Question: I am currently learning/Converting my 'Maya.cmds' GUI over to PYQT. I have run into some problems learning how to create "popup menus"
Maya pop up menu example on 'QPushButton'

This use to be second nature to me in 'Maya.cmds' but since moving to Qt I am having problems finding any information about this. I would like to add Check boxes, Radial selections and 'QLineEdit' inside this "popup menu".
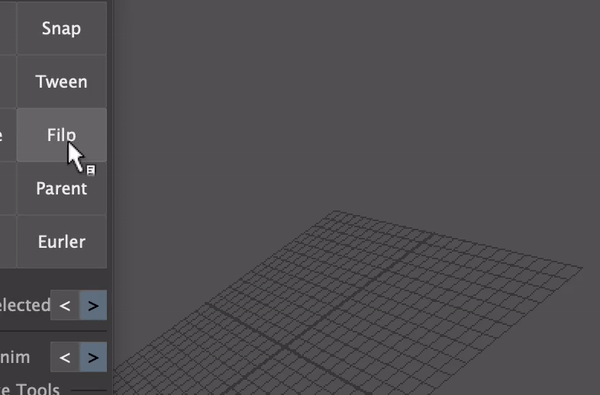
Answer: Here is a working version I have put together, we are using a custom context menu to show our Qmenu with all our menu items.
'''
class MainWindow(QtWidgets.QDialog):
def __init__(self):
super(MainWindow, self).__init__()
self.setWindowTitle("MainWindow")
# C R E A T E L A Y O U T
mainLayout = QtWidgets.QVBoxLayout()
self.setLayout(mainLayout)
# C R E A T E B U T T O N
self.btn = QtWidgets.QPushButton('Right Click Me!')
mainLayout.addWidget(self.btn)
# C O N N E C T P O P U P M E N U T O O U R B U T T O N
self.btn.setContextMenuPolicy(QtCore.Qt.CustomContextMenu)
self.btn.customContextMenuRequested.connect(self.showPopup)
# M E N U I T E M S
self.popupMenu = QtWidgets.QMenu()
self.PBSaveFileCB = self.popupMenu.addAction("Click")
# S H O W P O P U P M E N U
def showPopup(self,position):
self.popupMenu.exec_(self.btn.mapToGlobal(position))
def showUI():
ui = MainWindow()
ui.show()
return ui
ui = showUI()
'''